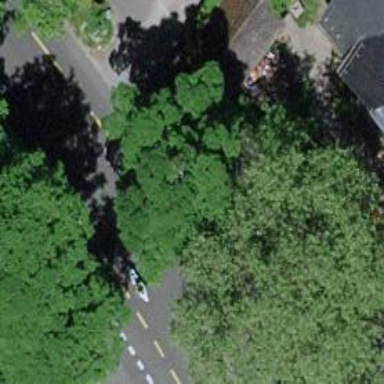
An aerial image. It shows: Avenue lined with trees.